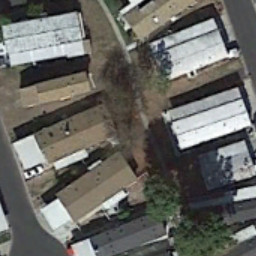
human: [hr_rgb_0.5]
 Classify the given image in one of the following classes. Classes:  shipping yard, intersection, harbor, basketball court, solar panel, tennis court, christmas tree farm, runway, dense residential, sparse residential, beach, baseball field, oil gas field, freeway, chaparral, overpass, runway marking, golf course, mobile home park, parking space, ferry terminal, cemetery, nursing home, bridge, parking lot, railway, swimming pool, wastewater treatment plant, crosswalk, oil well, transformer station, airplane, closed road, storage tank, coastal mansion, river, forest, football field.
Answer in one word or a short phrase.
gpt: mobile home park